Question: What is the fastest way to backup/restore Azure SQL database?
We have the database with size ~40 GB and restoring it from the .bacbac file (~4GB of compressed data) in the native way by Azure SQL Database Import/Export Service takes up to 6-8 hours. Creating .bacpac is also very long and takes ~2 hours.

Creating the database (by the way transactional consistent) copy using 'CREATE DATABASE [DBBackup] AS COPY OF [DB]' takes only 15 minutes with 40 GB database and the restore is simple database rename.
Dec, 2014. Let me share with you our experience about the fastest way of DB migration schema we ended up with.
First of all, the approach with data-tier application (.bacpac) turned out to be not viable for us after DB became slightly bigger and it also will not work for you if you have at least one non-clustered index with total size > 2 GB until you disable non-clustered indexes before export - it's due to Azure SQL transaction log limit.
We stick to <URL> and it's ~20% faster than approach with .bacpac.
Here are some pitfalls we encountered with the Migration Wizard:
1. We run into encoding troubles for non-Unicode strings. Make sure that BCP import and export runs with same collation. It's -C ... configuration switch, you can find parameters with which BCP calling in .config file for MW application.
2. Take into account that MW (at least the version that is actual at the moment of this writing) runs BCP with parameters that will leave the constraints in non-trusted state, so do not forget to check all non-trusted constraints after BCP import.
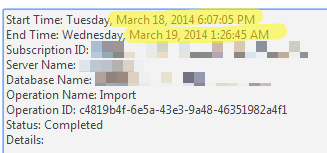
Answer: If your database is 40GB it's long past time to consider having a redundant Database server that's ready to go as soon as the main becomes faulty.
You should have a second server running alongside the main DB server that has no actual routines except to sync with the main server on an hourly/daily basis (depending on how often your data changes, and how long it takes to run this process). You can also consider creating backups from this database server, instead of the main one.
If your main DB server goes down - for whatever reason - you can change the host address in your application to the backup database, and spend the 8 hours debugging your other server, instead of twiddling your thumbs waiting for the Azure Portal to do its thing while your clients complain.
Your database shouldn't be taking 6-8 hours to restore from backup though. If you are including upload/download time in that estimate, then you should consider storing your data in the Azure datacenter, as well as locally.
For more info see this article on Business Continuity on MSDN:
<URL>
You'll want to specifically look at the Database Copies section, but the article is worth reading in full if your DB is so large.